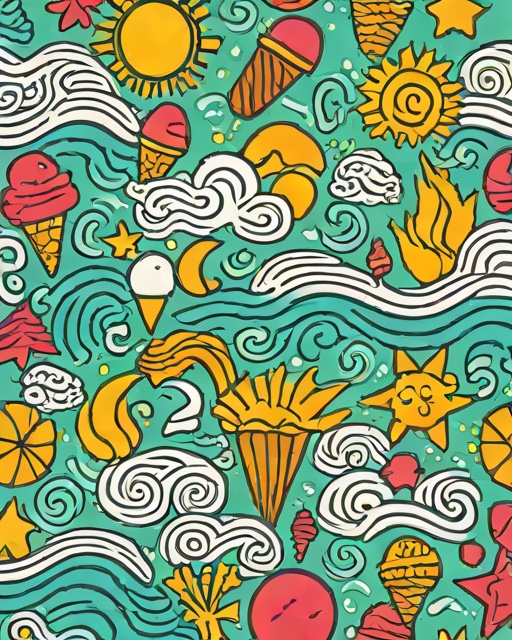
Category: Summer